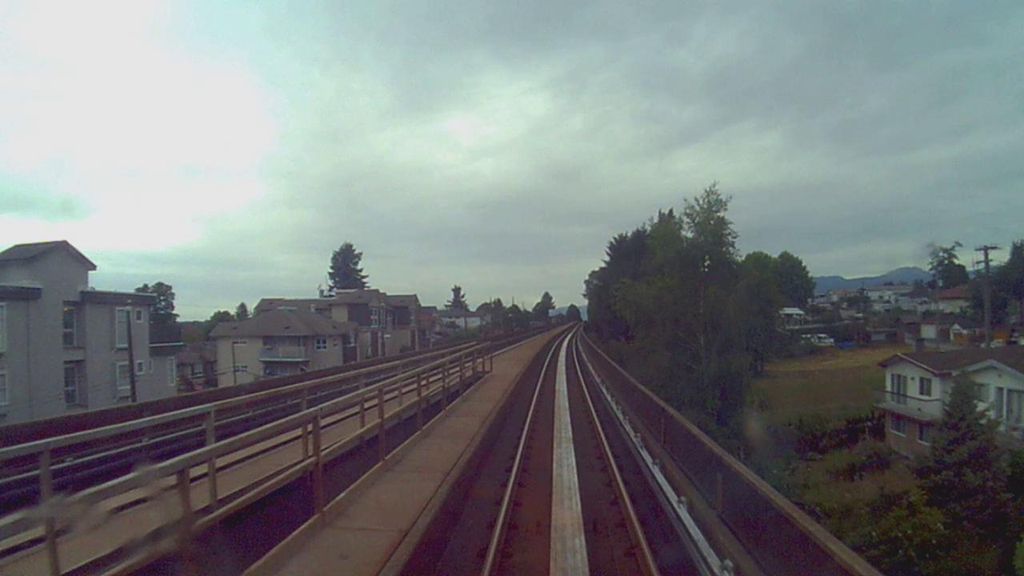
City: vancouver